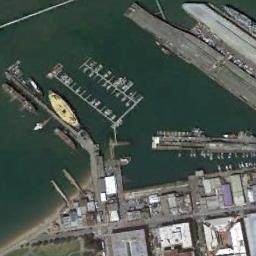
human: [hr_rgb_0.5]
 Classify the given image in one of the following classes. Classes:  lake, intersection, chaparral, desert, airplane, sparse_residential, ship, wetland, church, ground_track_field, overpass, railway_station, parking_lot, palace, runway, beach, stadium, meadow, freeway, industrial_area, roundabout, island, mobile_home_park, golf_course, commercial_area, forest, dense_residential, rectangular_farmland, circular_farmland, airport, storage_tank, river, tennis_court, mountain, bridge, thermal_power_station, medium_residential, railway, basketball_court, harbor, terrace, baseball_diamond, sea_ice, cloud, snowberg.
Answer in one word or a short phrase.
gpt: harbor